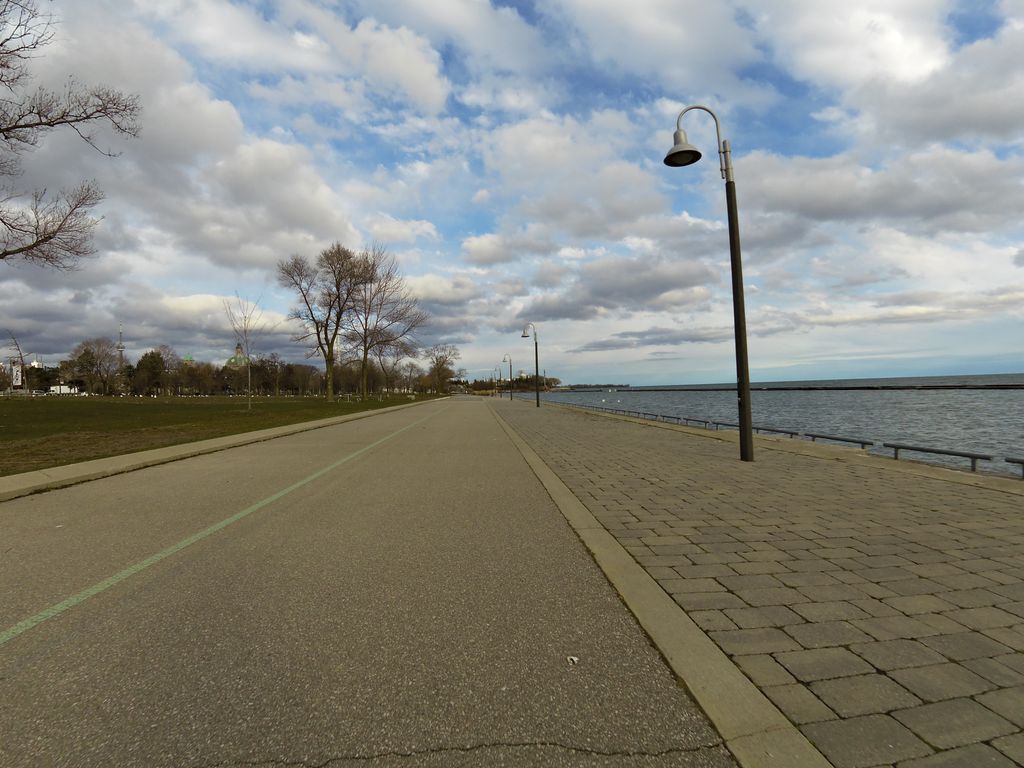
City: toronto